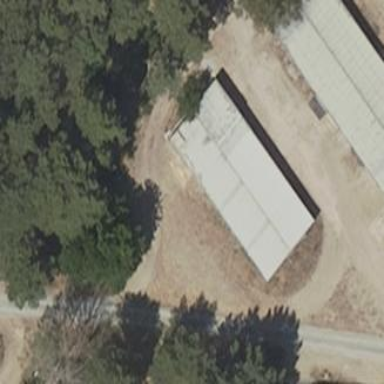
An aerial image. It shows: Group of garages.